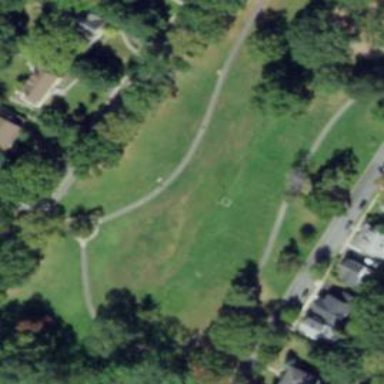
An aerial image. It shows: Recreational ground known as park.